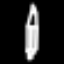
Label: pencil